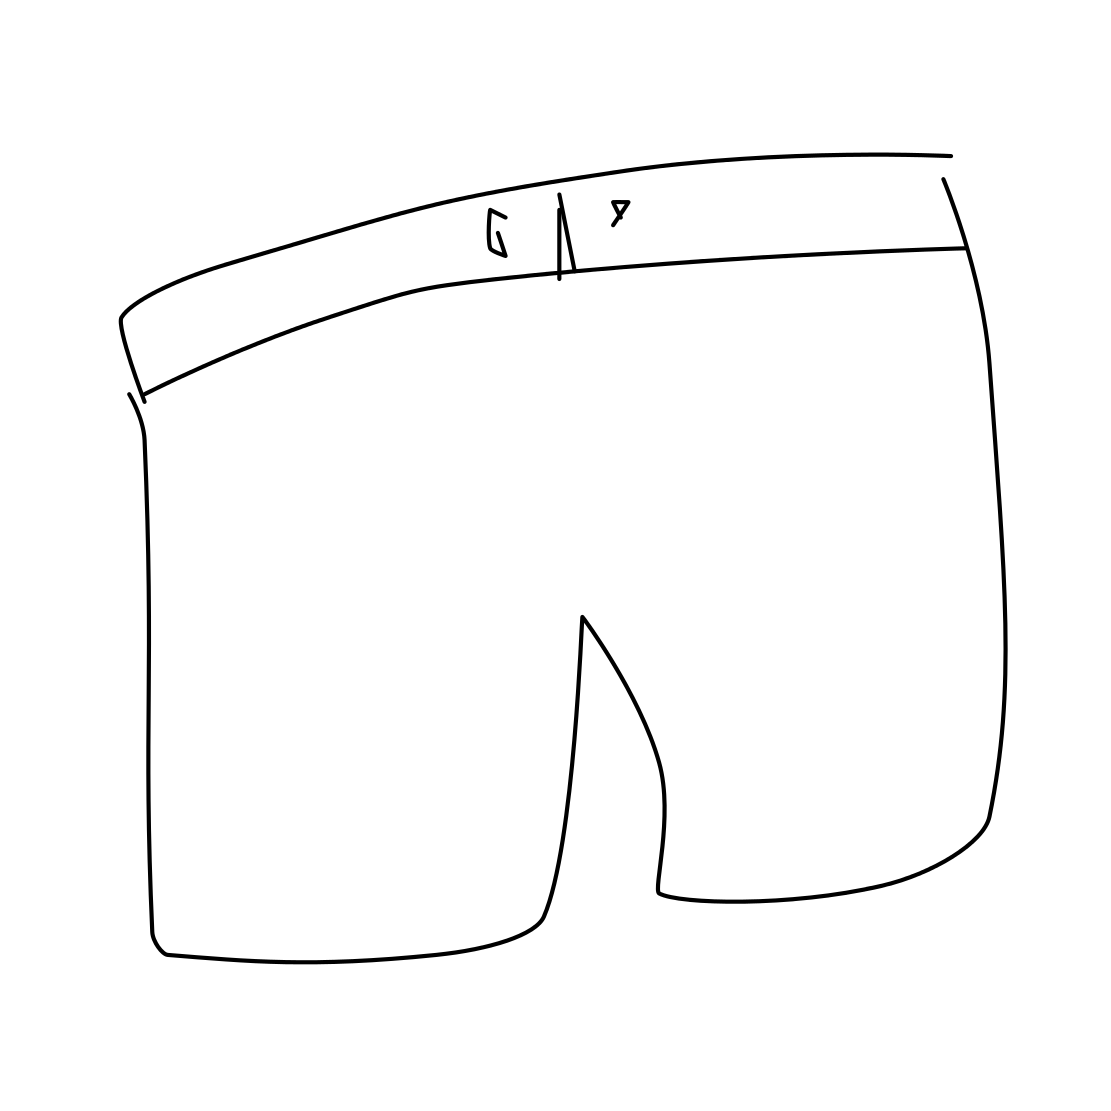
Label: trousers